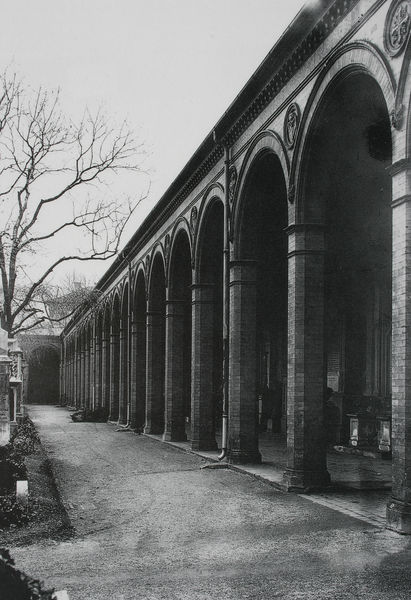
Titel: Arkaden vor der Zerstörung
Künstler: Friedrich von Gärtner
Standort: München
Institution: Südfriedhof
Schlagwörter: baum, himmel, schatten, weiß, bäume, sand, äste, grau, licht, pfeiler, schwarz, straße, symbol, säule, säulen, tür, dach, gebäude, gras, park, weg, alt, architektur, sockel, stein, kalt, zweige, gebüsch, boden, gotik, renaissance, garten, ansicht, bogen, fassade, perspektive, allee, kahl, backstein, herbst, winter, rundbogen, spur, detail, ornamente, verzierung, durchgang, tor, galerie, halle, foto, fotografie, photographie, bögen, eingang, gang, arkade, loggia, gewölbe, durchblick, medaillon, kloster, balustrade, bedeckt, symmetrisch, schwarz-weiß, friedhof, zwickel, architrav, arkaden, kapitell, photo, fries, wappen, gesims, pforte, gräber, griechisch, rundbögen, florenz, beet, mönche, ausgang, viadukt, basis, goethe, ornamentik, steinboden, fotographie, aufnahme, muenchen, säulengang, kreuzgang, kollonaden, traufe, fußweg, findelhaus, torbögen, basen, kolonaden, medaillons, trist, grabstein, akarden, ospedale, davinci, grabmale, steinhauerei, akkurat, säukle, fahrradweg